Field crop: maize
Growth stage: 2
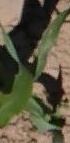
Species: maize